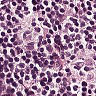
Metastatic tissue present: yes